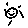
Label: sun